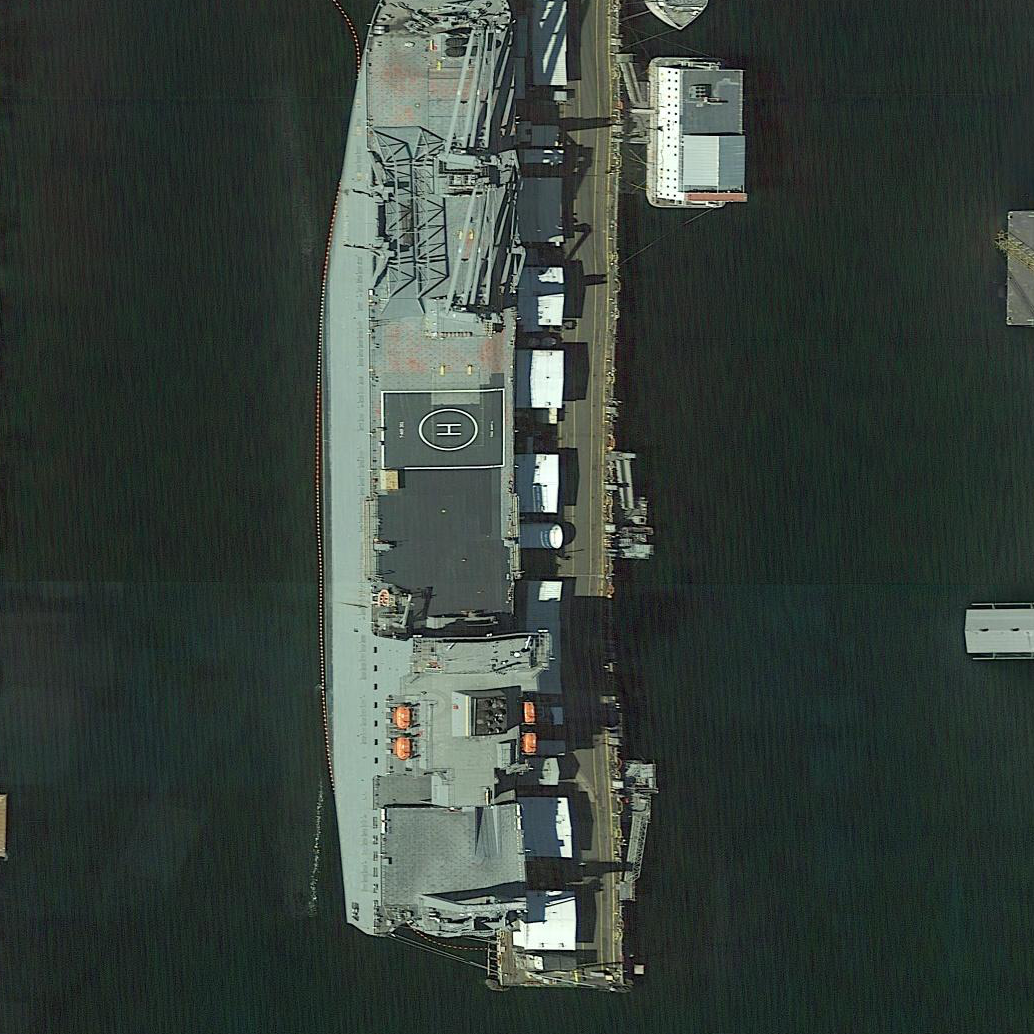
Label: Crane_ship